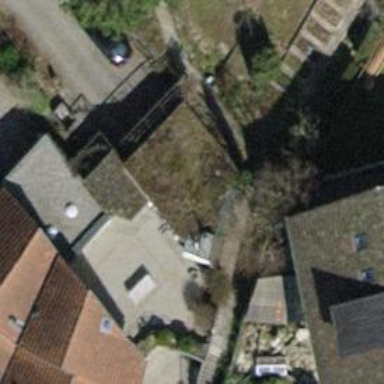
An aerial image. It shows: Garage building.